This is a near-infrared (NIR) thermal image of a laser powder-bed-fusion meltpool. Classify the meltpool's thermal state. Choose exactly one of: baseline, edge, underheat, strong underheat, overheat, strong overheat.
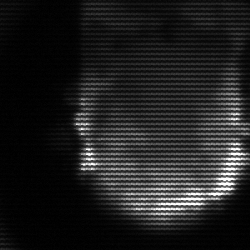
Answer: baseline